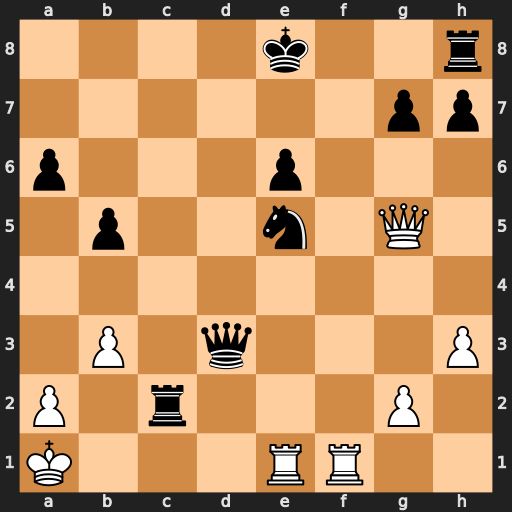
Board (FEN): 4k2r/6pp/p3p3/1p2n1Q1/8/1P1q3P/P1r3P1/K3RR2
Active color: w
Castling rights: k
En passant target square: -
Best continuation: Qxe5 Qc3+ Qxc3